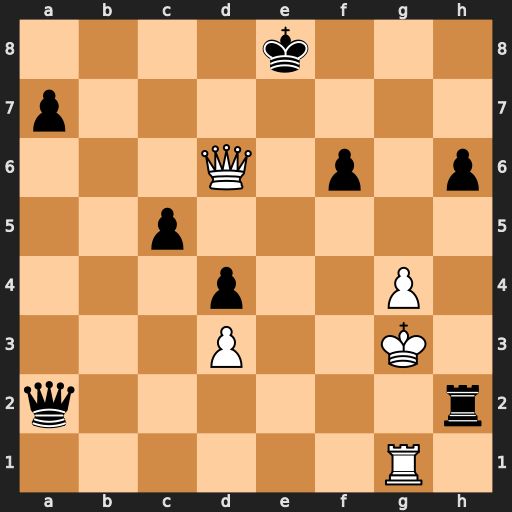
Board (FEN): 4k3/p7/3Q1p1p/2p5/3p2P1/3P2K1/q6r/6R1
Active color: w
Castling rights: -
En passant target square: -
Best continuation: Qc6+ Ke7 Re1+ Re2 Qg2 Rxe1 Qxa2